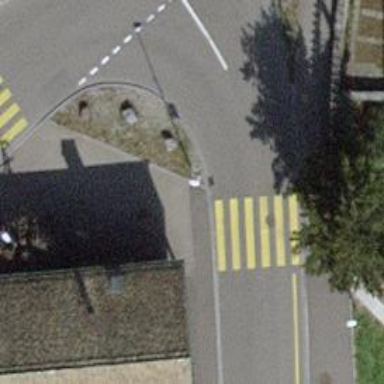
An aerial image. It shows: Zebra crossing on the road.